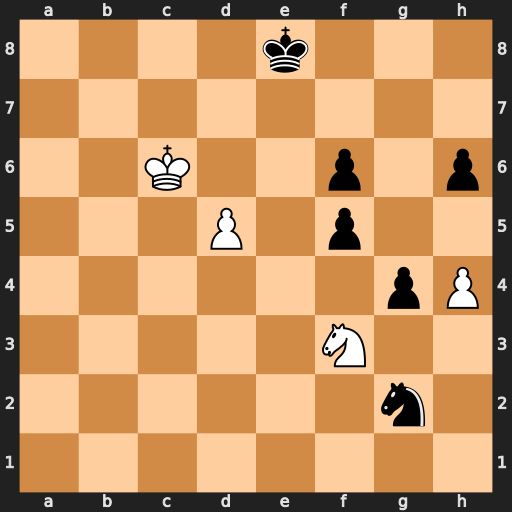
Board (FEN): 4k3/8/2K2p1p/3P1p2/6pP/5N2/6n1/8
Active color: w
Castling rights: -
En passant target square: -
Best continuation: Nd4 g3 d6